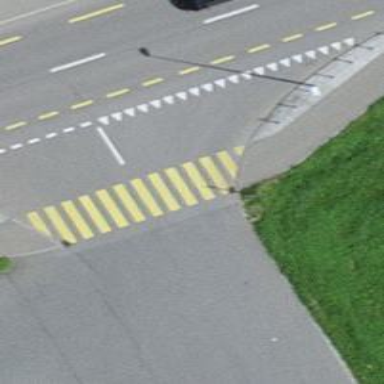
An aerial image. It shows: Marked crossing with zebra markings on the road.